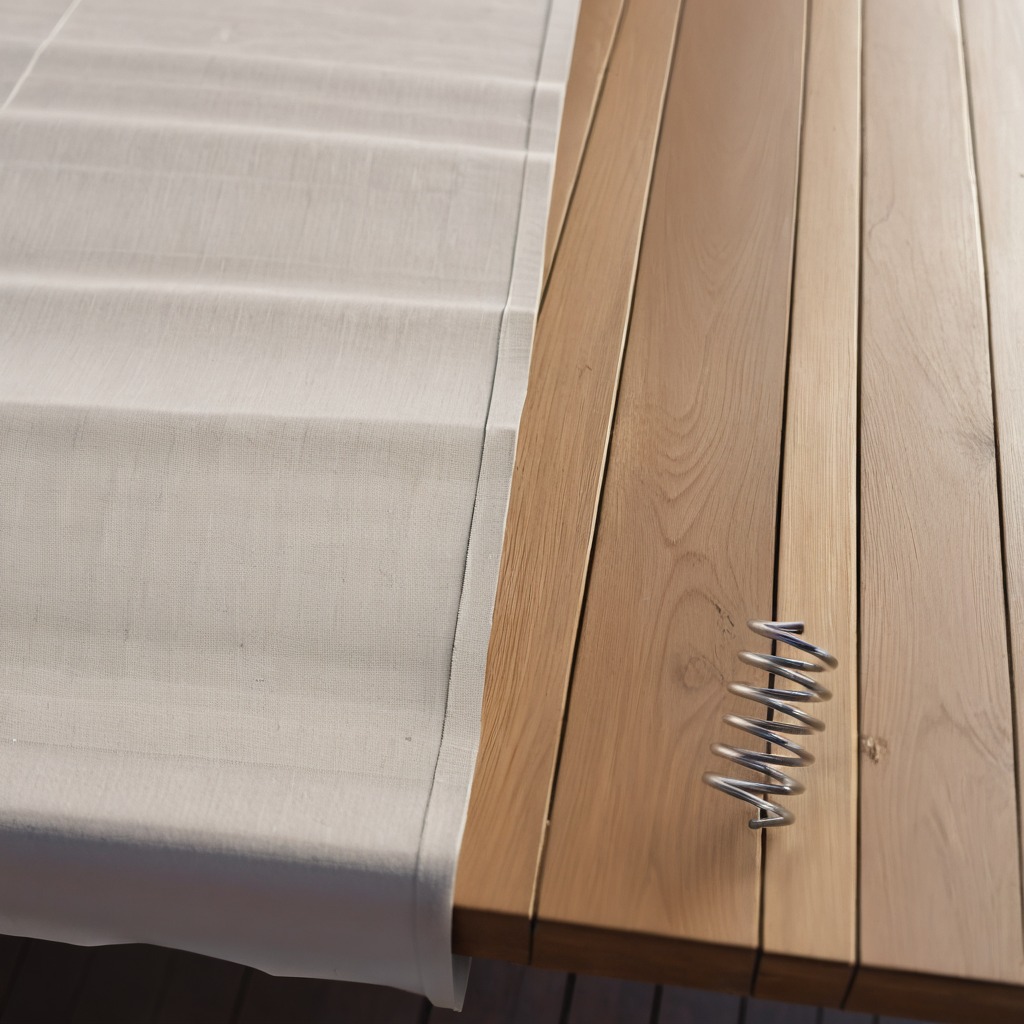
A coiled metal spring lies on a wooden table in an outdoor workshop during daytime bright natural light soft shadows worn but beneath the cloth.